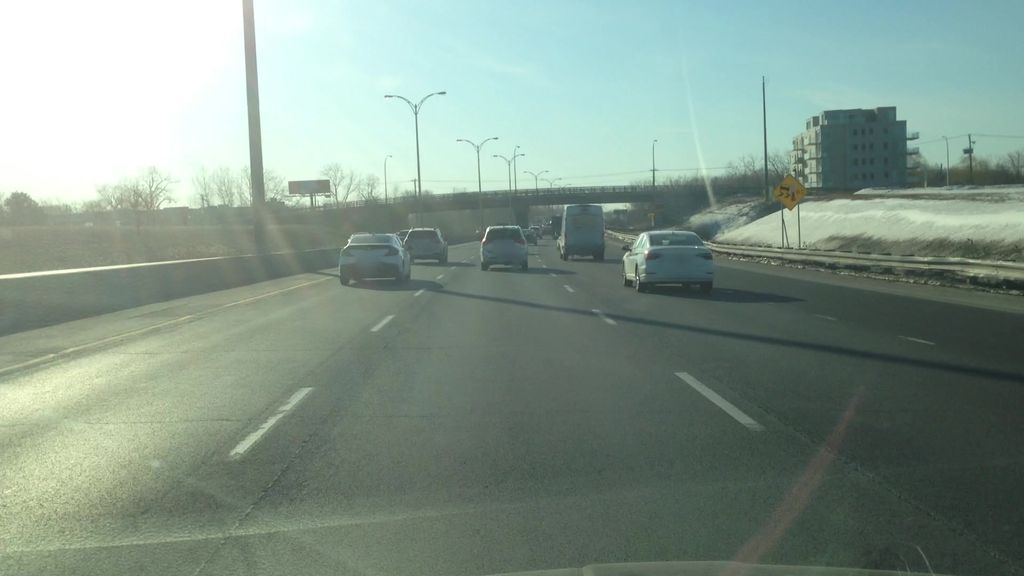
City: montreal